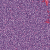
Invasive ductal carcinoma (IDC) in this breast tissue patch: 1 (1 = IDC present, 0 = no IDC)